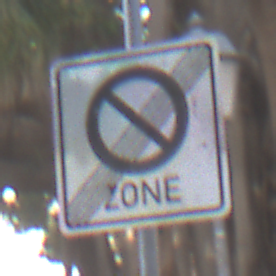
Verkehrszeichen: EndeEingeschraenktesHalteverbotZone
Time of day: MorningAfternoon
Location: Outdoor (Suburban)
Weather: PartlyCloudy
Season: NotSpecified
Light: Natural